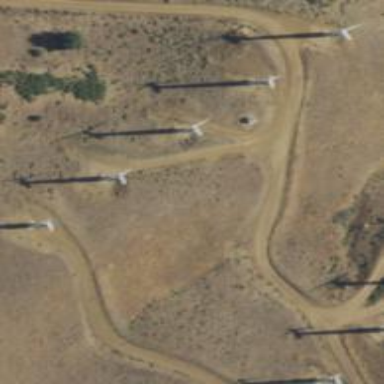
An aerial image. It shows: Wind power generator employing wind turbines.